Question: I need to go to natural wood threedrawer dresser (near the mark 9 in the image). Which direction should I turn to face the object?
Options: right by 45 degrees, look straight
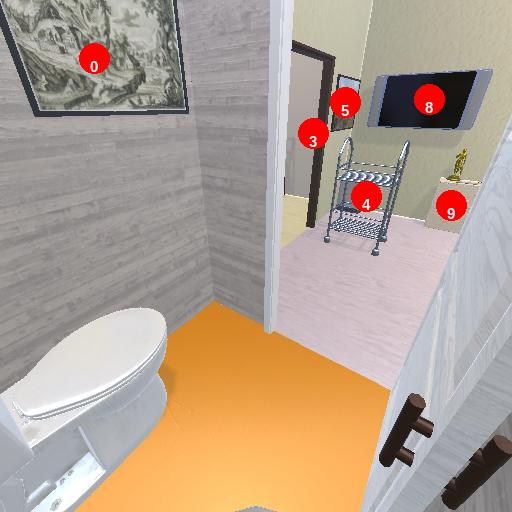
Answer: right by 45 degrees